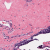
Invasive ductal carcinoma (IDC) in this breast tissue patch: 0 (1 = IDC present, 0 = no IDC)